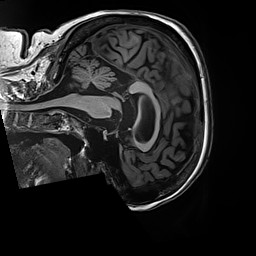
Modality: T1w
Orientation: sagittal
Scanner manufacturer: siemens
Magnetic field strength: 3 T
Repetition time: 2.5 s
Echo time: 0.00299 s